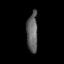
Tissue: lung
Cell type: T cells
Senescence score: 0.2005
Nuclear area (px): 437
Mean DAPI intensity: 96.394